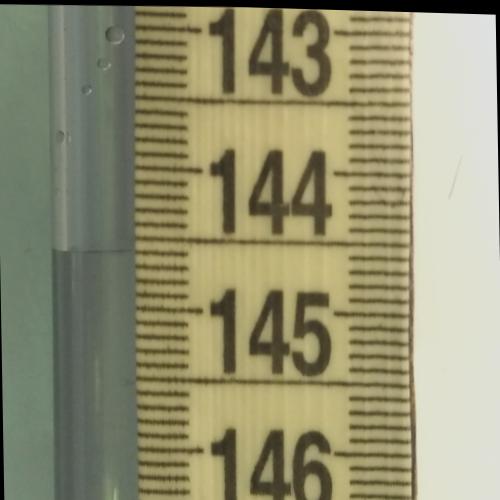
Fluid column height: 144.6 cm